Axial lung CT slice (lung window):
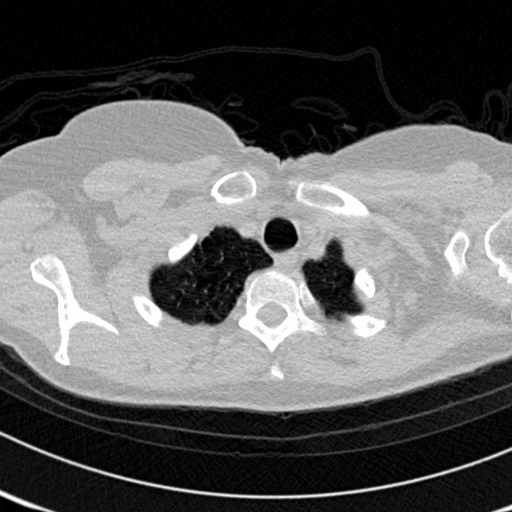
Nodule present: no